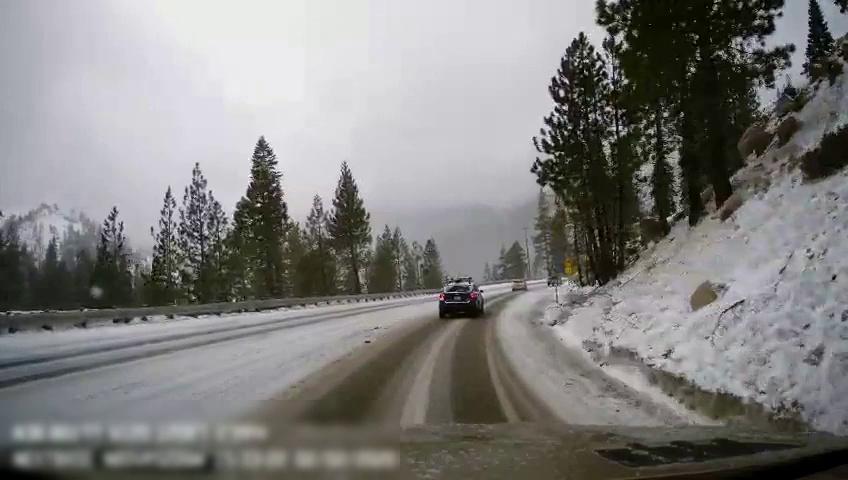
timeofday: Day
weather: Snowy
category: Drivable Space
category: Vehicles | Car
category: Vehicles | Car
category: Lanes | Current Lane